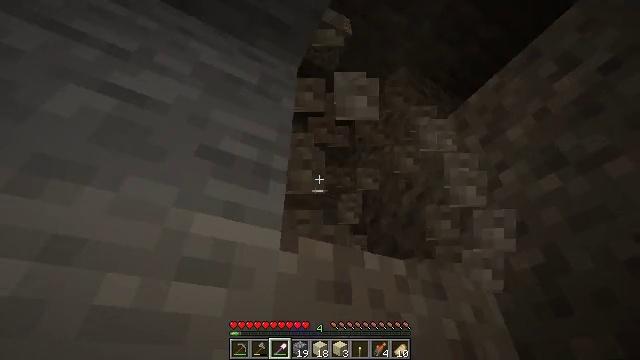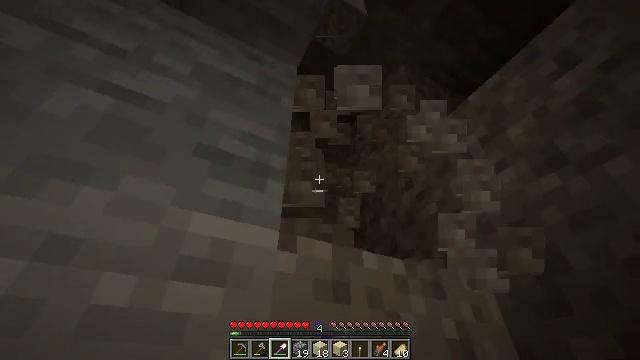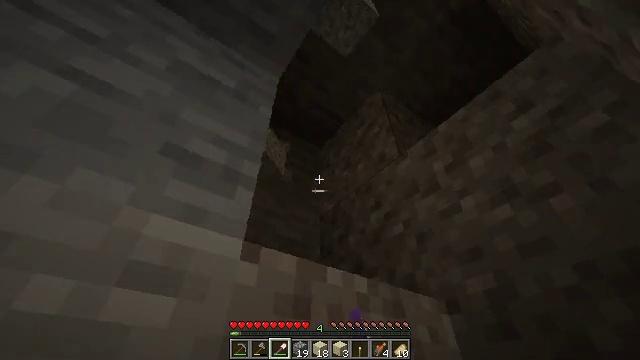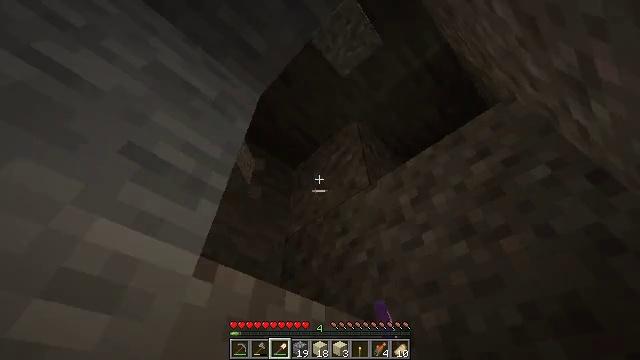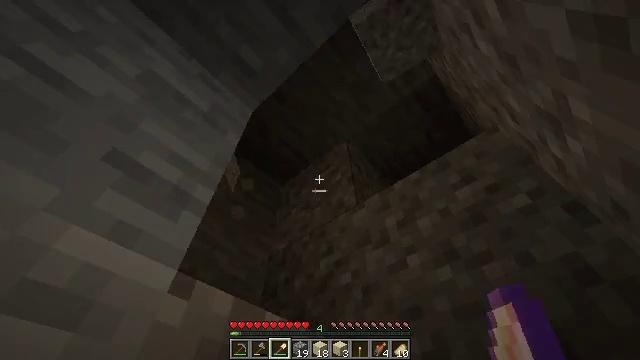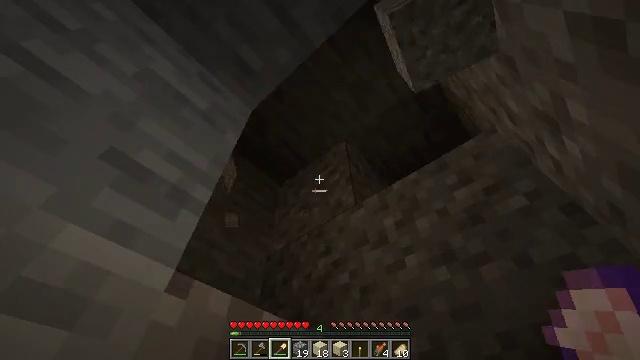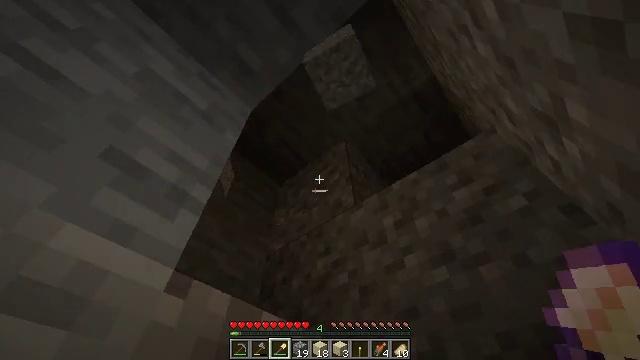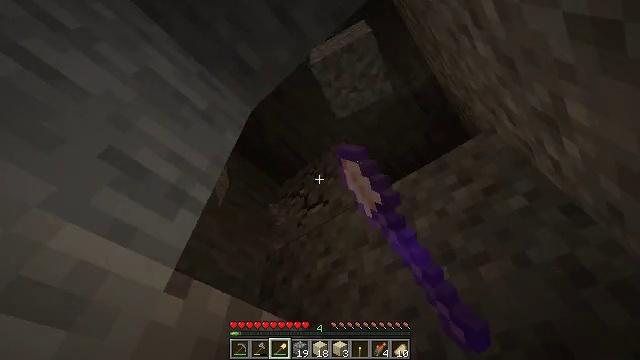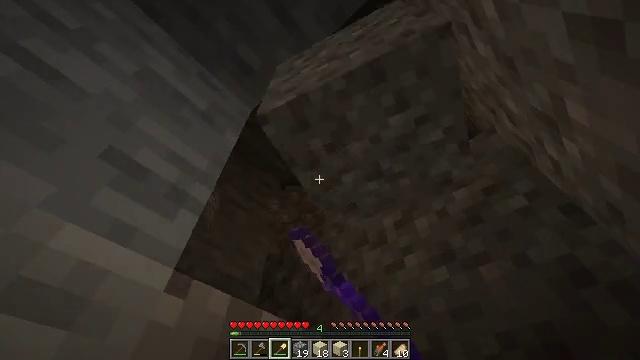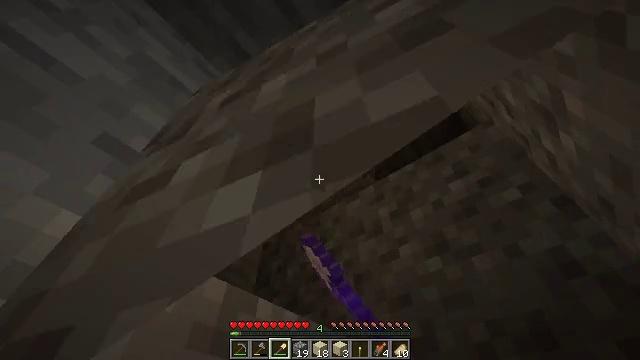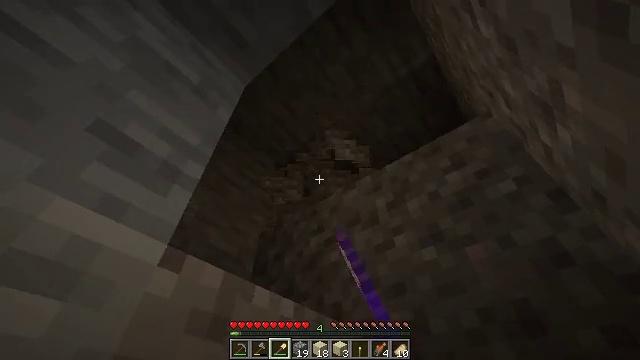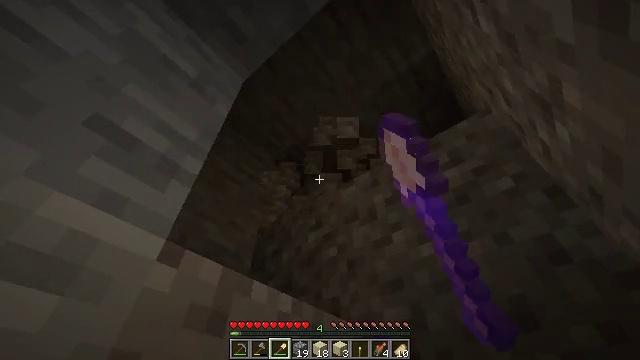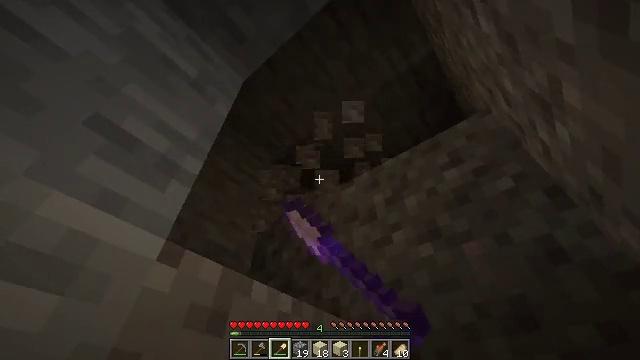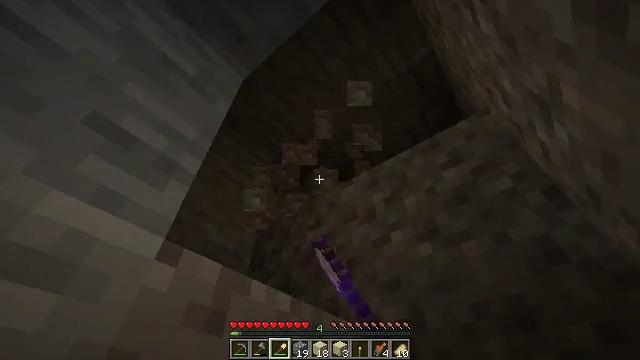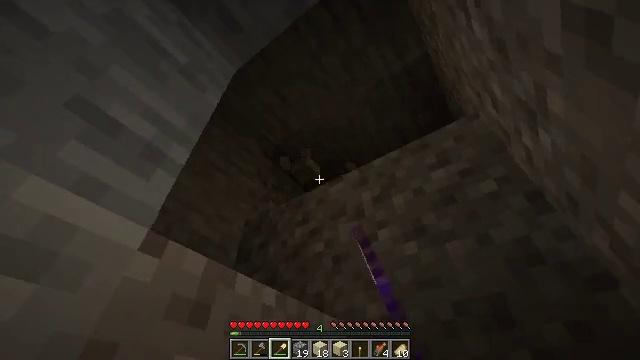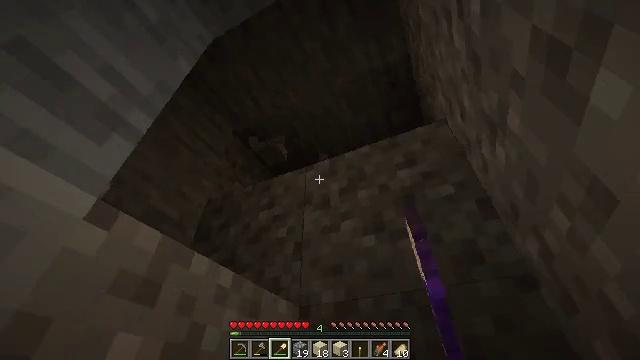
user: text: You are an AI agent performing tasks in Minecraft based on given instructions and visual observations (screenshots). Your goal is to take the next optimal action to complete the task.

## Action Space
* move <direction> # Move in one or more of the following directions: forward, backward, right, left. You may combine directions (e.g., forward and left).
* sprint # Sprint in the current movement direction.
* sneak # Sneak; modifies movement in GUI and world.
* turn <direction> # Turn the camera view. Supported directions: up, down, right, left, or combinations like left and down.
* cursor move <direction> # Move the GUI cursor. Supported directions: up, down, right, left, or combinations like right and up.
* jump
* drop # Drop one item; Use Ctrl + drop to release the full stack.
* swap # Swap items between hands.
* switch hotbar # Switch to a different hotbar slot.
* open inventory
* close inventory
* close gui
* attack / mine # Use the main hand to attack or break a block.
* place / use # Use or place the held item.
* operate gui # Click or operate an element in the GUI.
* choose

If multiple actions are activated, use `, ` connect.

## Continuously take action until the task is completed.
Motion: motion action
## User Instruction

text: Collect gravel for your inventory.
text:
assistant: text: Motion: no_op
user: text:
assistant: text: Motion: turn right and up
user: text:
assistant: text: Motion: turn right and up
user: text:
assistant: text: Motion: turn right and up
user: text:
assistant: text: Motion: no_op
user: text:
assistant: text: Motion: attack / mine
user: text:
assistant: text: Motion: attack / mine
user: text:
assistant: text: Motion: attack / mine
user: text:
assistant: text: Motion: turn right and down, attack / mine
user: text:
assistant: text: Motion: turn down, attack / mine
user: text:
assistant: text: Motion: attack / mine
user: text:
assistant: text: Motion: attack / mine
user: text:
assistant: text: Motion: attack / mine
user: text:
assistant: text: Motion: turn right
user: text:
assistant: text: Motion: turn right and down
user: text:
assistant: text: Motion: turn right and down
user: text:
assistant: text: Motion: attack / mine
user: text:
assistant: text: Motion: attack / mine
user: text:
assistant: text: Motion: attack / mine
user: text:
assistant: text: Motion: attack / mine
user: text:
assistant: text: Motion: turn left and down
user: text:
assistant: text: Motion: turn left and down
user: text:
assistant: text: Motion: turn left and down
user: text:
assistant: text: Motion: attack / mine
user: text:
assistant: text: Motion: attack / mine
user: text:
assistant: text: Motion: attack / mine
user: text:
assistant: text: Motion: attack / mine
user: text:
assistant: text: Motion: attack / mine
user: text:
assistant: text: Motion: attack / mine
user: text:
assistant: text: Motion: turn down